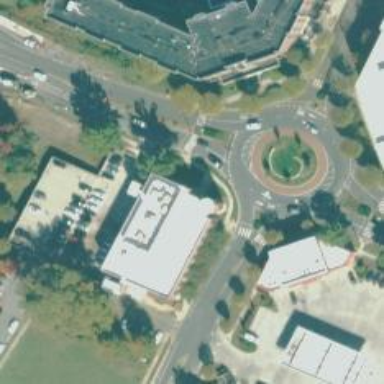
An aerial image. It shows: Secondary road with asphalt surface leading to roundabout.